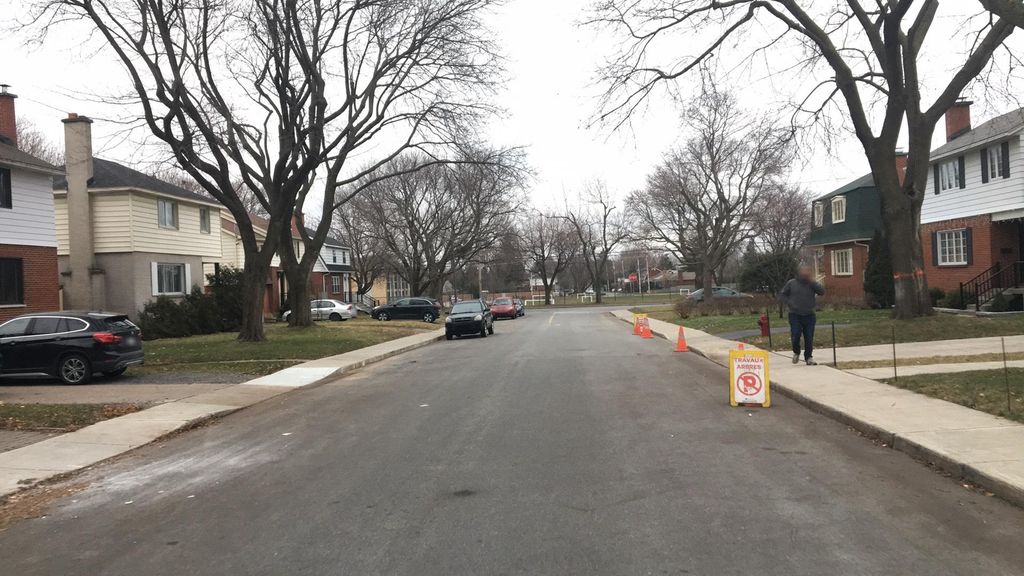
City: montreal